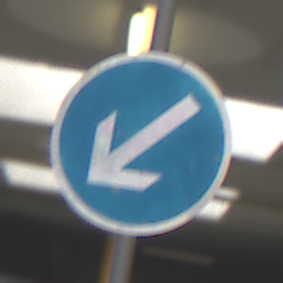
Verkehrszeichen: VorgeschriebeneVorbeifahrtLinks
Umgebung: Roofed, Urban
Tageszeit: Midday
Wetter: Overcast
Licht: Artificial
Jahreszeit: NotSpecified
Kontrast: MediumContrast